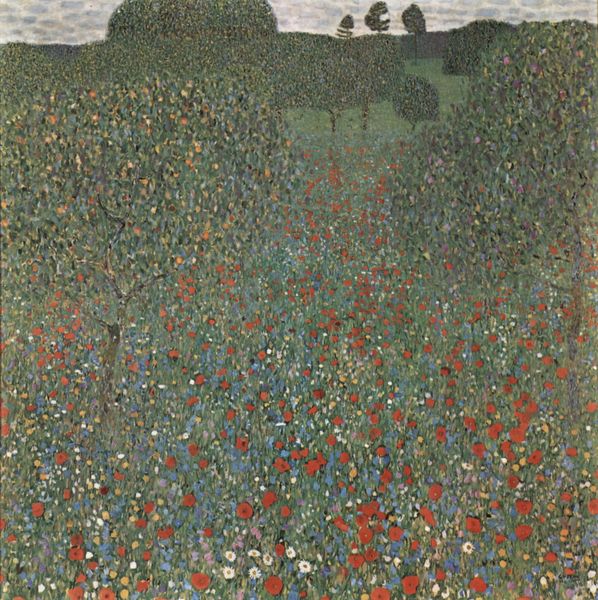
Titel: Mohnfeld
Künstler: Gustav Klimt
Standort: Wien
Institution: Österreichische Galerie im Belvedere
Schlagwörter: baum, berg, blau, gemälde, himmel, meer, schatten, weiß, wolken, bäume, gelb, grün, impressionismus, landschaft, äste, blume, blumen, braun, bunt, frankreich, grau, hintergrund, licht, paris, schwarz, blüte, blüten, gras, obst, rasen, rot, wiese, wolke, flächig, ast, feld, horizont, natur, stamm, weite, busch, büsche, gebüsch, sträucher, wiesen, rosa, wald, früchte, garten, deutschland, bäumchen, löwenzahn, äpfel, divisionismus, pointilismus, berge, fels, gebirge, modern, farbe, hecke, violett, jugendstil, monet, klimt, blumenwiese, frühling, punkte, blühen, mohn, mohnblumen, punkt, tupfen, kornblumen, viel, pinselduktus, laubbäume, veilchen, wiesenblumen, kornblume, gänseblümchen, obstbaum, klatschmohn, bäum, feldblumen, pointillismus, überlagerung, margeriten, farbperspektive, mohnfeld, nordalpin, margariten, bäumee, magritte, obstwiese, kamille, piontilismus, kleine flächen, margertiten, obstbaumwiese, zeicherisch, 1900, pointelistisch, fuzzy, gelb weiß, pointillistisch anmutend